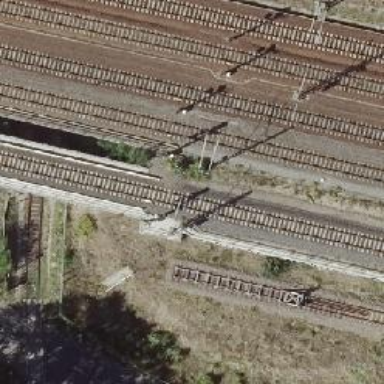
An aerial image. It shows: Bridge over railway with electrified contact lines.